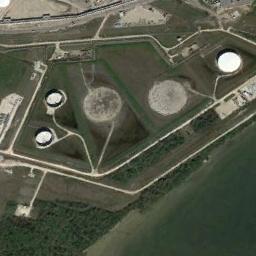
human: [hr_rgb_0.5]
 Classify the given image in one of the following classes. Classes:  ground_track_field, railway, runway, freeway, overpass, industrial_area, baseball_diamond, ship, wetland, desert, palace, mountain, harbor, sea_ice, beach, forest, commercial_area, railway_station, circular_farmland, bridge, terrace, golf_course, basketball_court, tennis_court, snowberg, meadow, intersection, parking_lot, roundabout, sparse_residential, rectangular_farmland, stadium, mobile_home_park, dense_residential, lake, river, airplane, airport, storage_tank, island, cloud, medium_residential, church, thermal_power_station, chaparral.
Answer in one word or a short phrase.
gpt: storage_tank